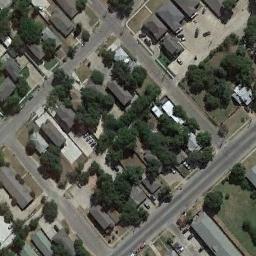
Label: residential